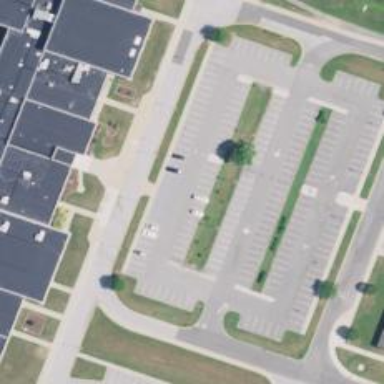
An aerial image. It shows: Parking space is available.